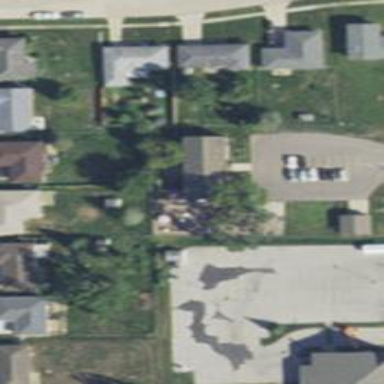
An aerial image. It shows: Kindergarten.